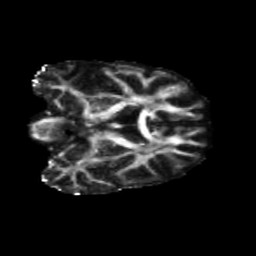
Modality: FA
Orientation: coronal
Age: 42
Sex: female
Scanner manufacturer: siemens
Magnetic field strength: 3 T
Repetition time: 5.25 s
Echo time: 0.08 s